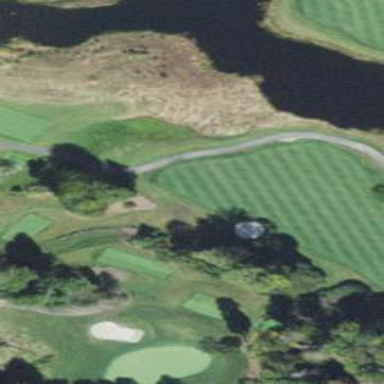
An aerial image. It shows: Driving range for golf on grass.